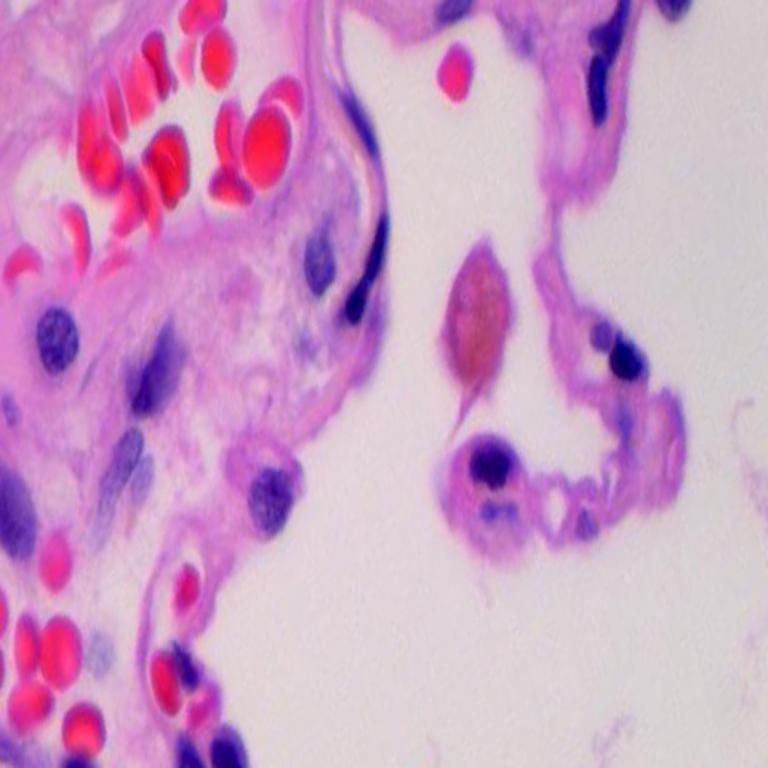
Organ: lung
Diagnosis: benign